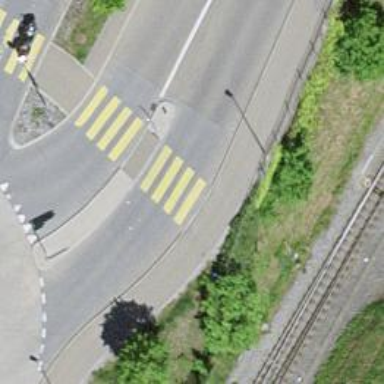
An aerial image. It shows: Marked crossing on footway. The crossing has visible markings.